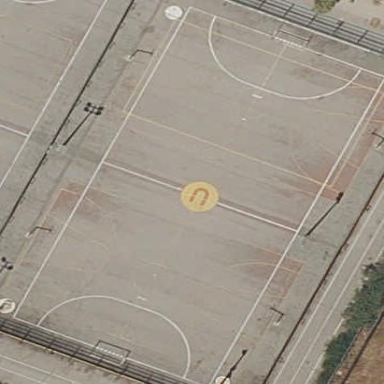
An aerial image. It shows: Basketball court on leisure land pitch.